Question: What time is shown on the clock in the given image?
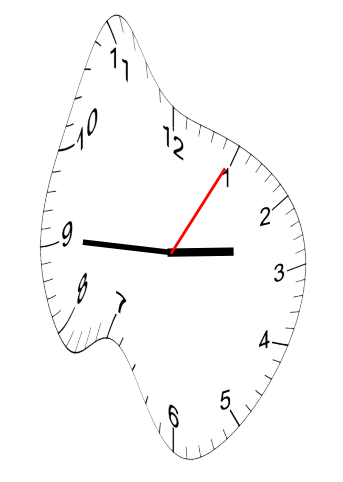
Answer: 02:45:05